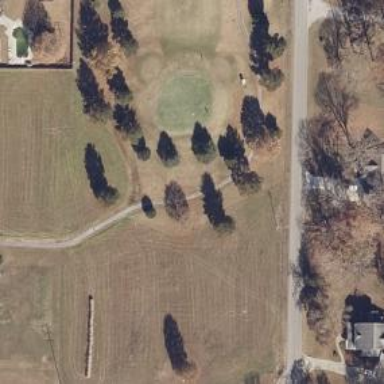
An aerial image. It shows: Path for both road and golf.